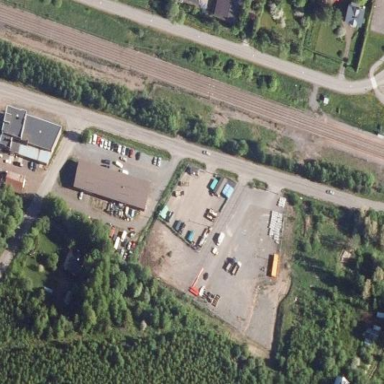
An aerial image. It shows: Recycling center that accepts scrap metal and garden waste.